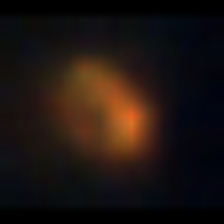
Taxon: NanoPlankton
Group: Other